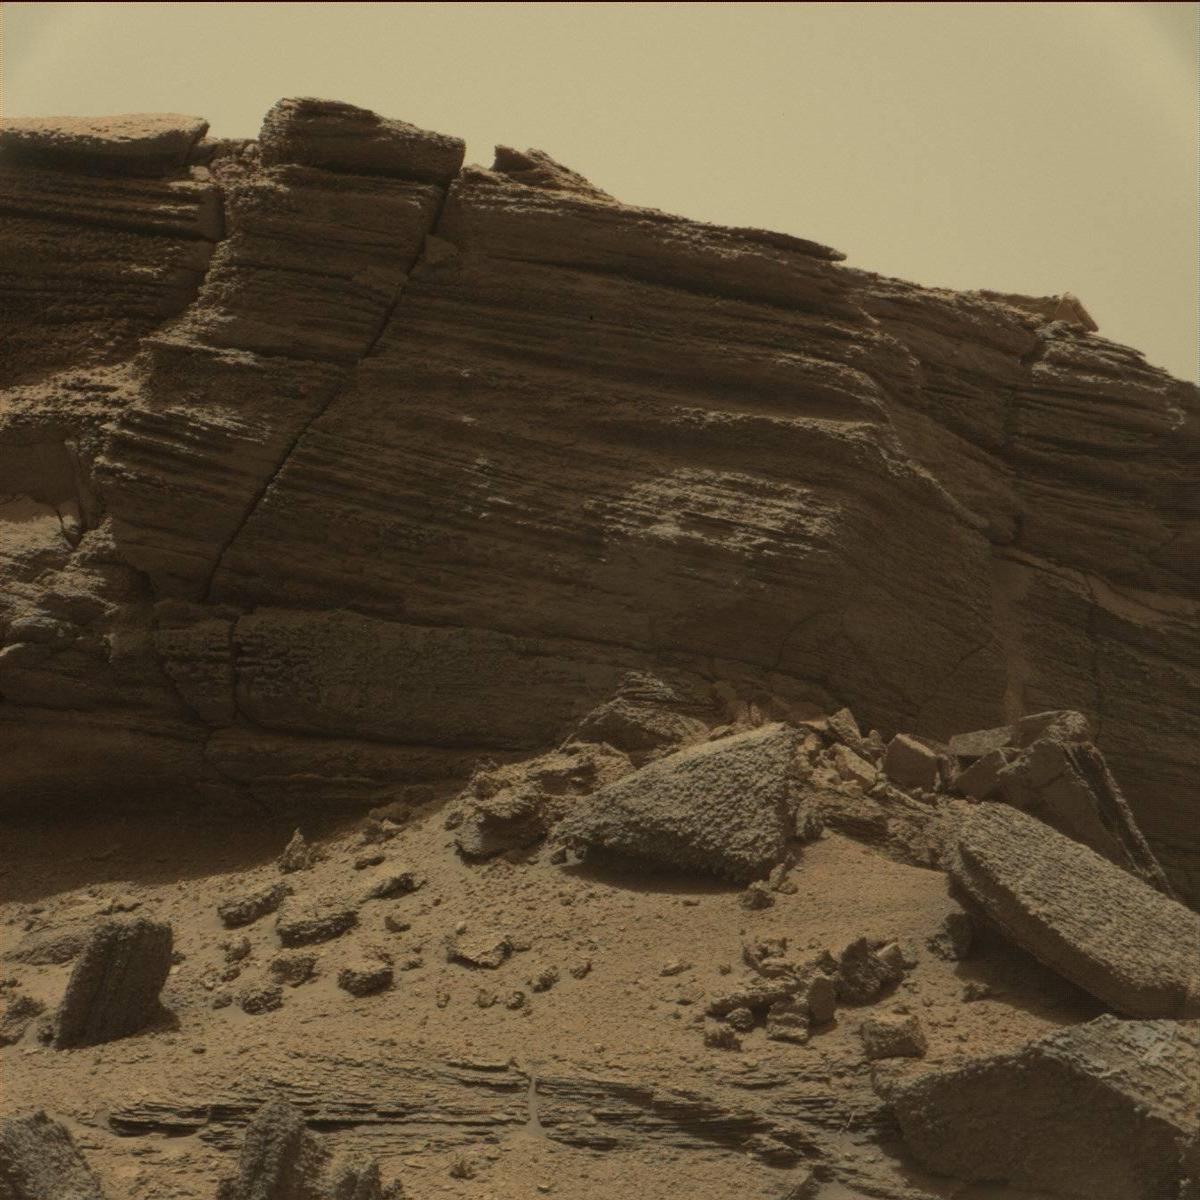
Terrain classes present: Bedrock, Rock, Sand / Soil, Sky